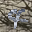
Label: 4